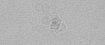
Label: camera_spot